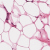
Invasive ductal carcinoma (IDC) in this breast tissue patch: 0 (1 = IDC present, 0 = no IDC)